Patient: sex F, age 70
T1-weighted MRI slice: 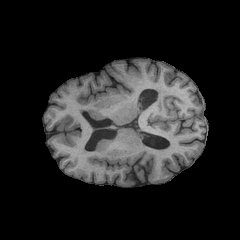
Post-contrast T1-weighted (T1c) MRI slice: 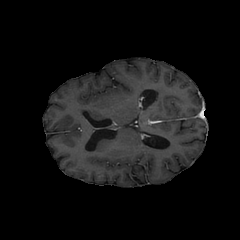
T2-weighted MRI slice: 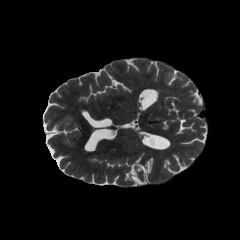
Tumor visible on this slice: no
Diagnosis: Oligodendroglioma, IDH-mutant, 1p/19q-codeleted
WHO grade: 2